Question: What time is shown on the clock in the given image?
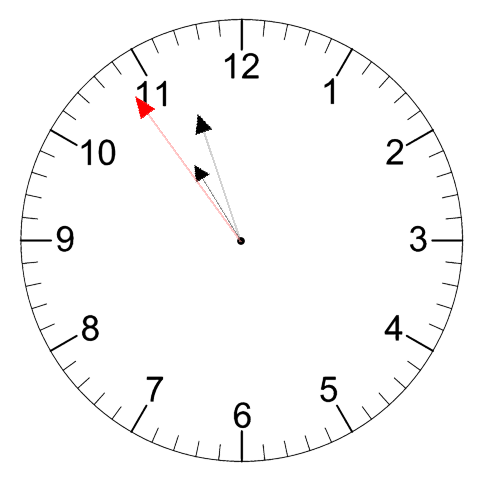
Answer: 10:56:54